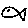
Label: fish